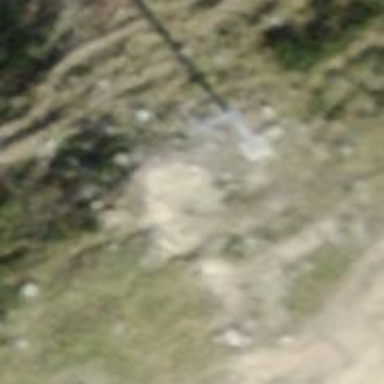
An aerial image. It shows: Pylon for aerialway.